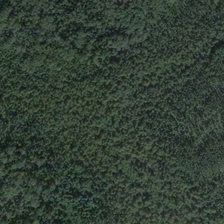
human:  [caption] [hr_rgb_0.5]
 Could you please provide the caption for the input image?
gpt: the trees are low green .

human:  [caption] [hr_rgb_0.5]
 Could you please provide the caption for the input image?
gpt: many green trees are in a piece of forest .

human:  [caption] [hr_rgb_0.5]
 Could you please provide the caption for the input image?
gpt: this is a forest .

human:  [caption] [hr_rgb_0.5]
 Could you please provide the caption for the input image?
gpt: many green trees are in a piece of forest .

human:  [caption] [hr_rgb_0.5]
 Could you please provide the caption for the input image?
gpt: this is a forest .